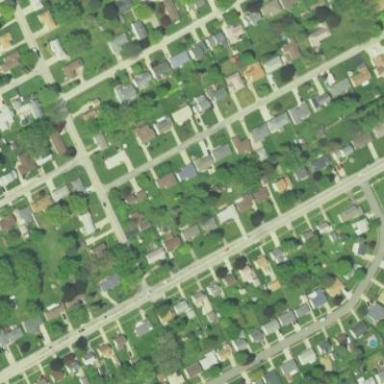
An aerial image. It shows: Neighborhood.